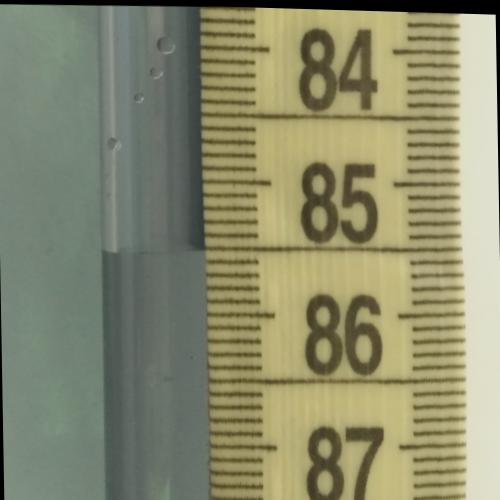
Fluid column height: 85.5 cm